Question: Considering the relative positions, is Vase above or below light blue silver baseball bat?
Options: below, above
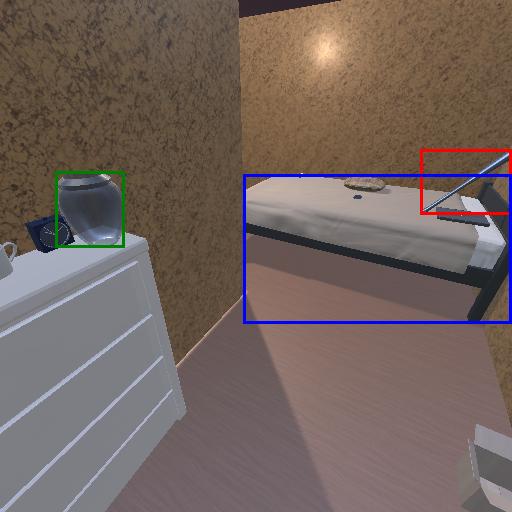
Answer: below